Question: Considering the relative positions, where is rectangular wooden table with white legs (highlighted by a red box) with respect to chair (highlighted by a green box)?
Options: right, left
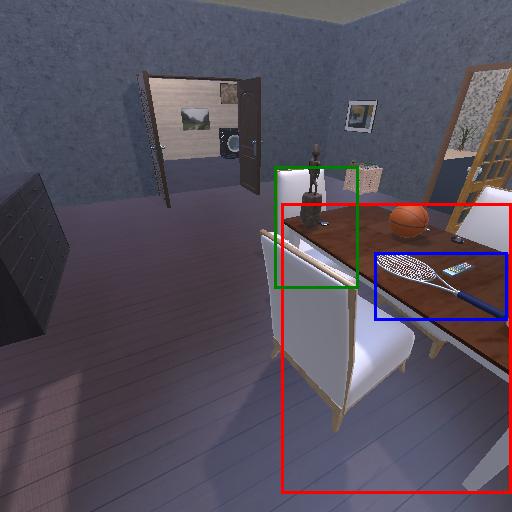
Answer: right